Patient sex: F
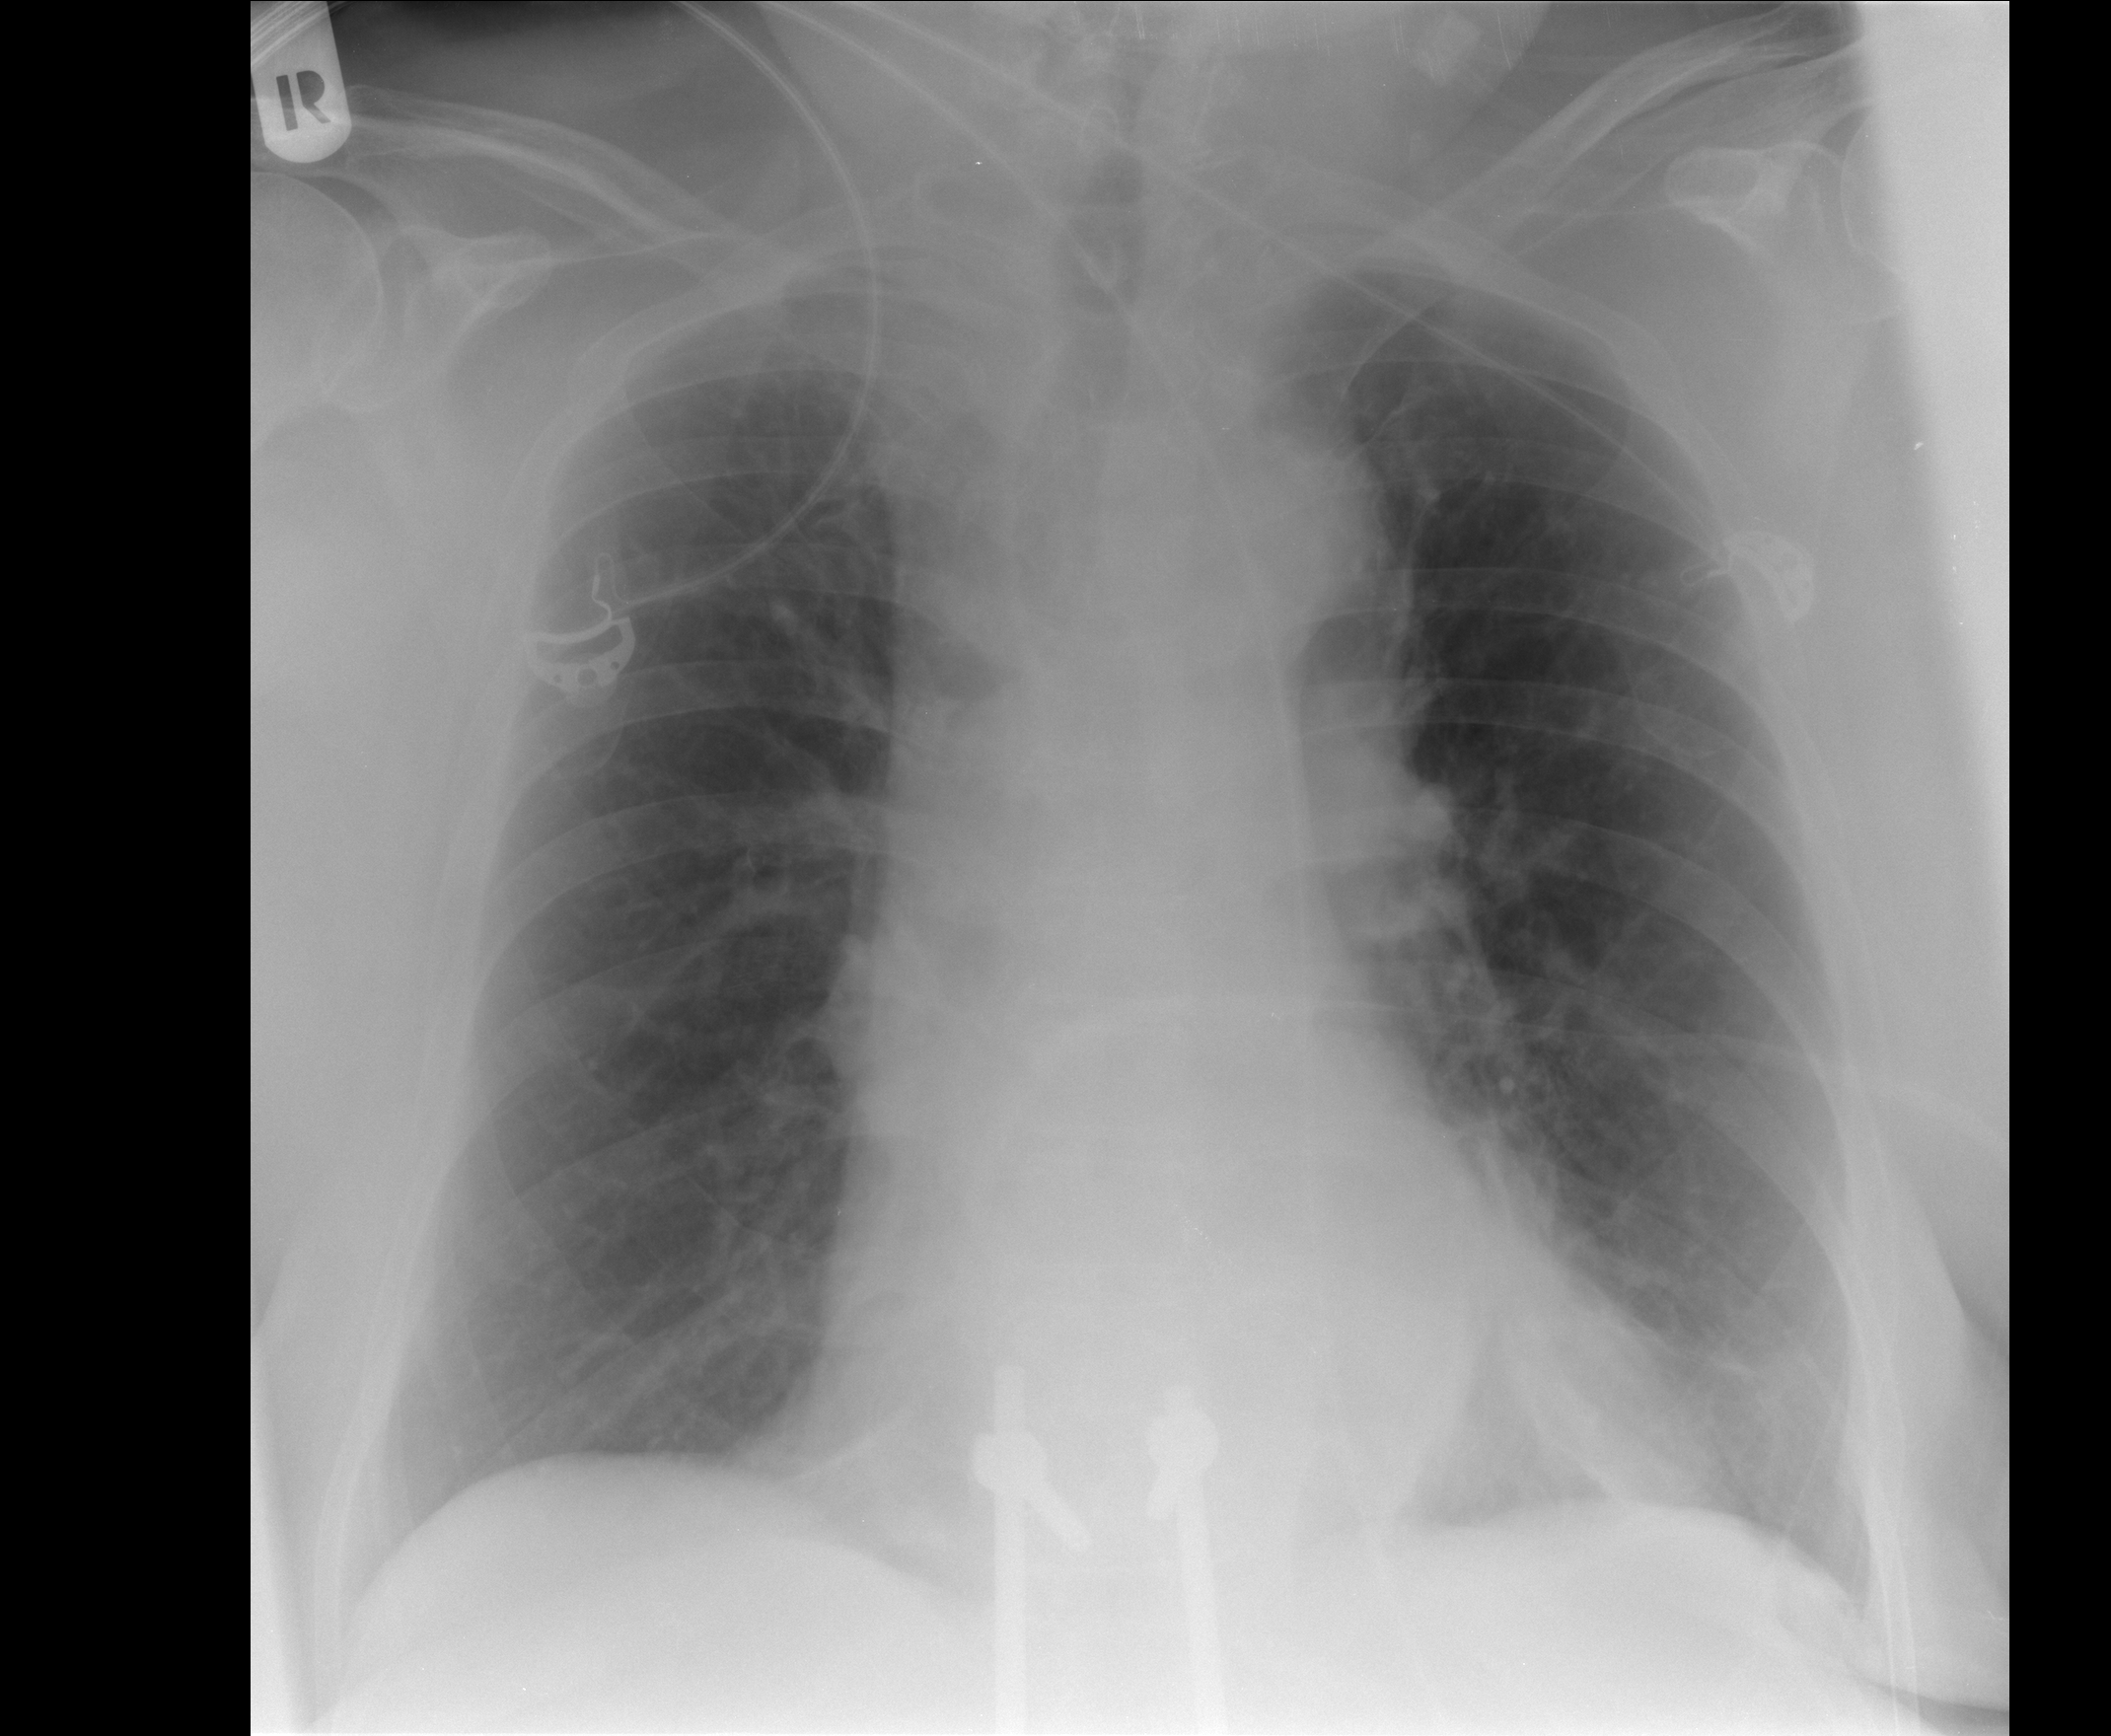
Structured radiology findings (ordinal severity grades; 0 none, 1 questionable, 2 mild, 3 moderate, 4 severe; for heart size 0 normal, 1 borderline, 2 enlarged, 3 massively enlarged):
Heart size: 0
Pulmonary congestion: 0
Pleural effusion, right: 0
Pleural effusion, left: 0
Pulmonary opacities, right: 0
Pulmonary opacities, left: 1
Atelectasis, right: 0
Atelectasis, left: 2